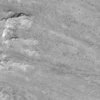
Label: not_dusty